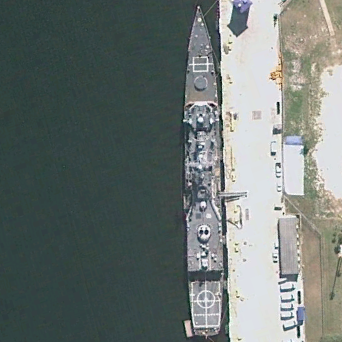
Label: cruiser